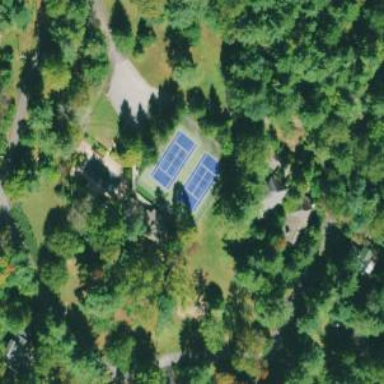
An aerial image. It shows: Tennis court on pitch.